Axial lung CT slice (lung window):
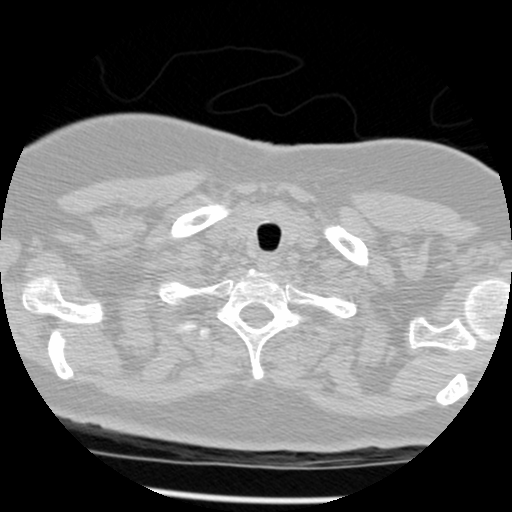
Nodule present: no